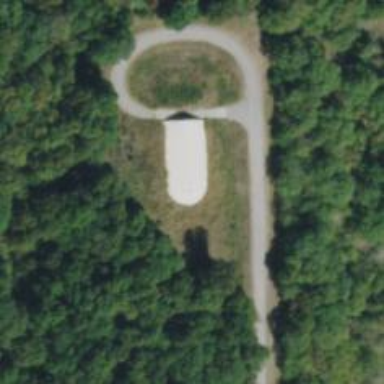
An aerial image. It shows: Military bunker for protection and defense.